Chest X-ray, AP view. Patient: 19 years old, sex M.
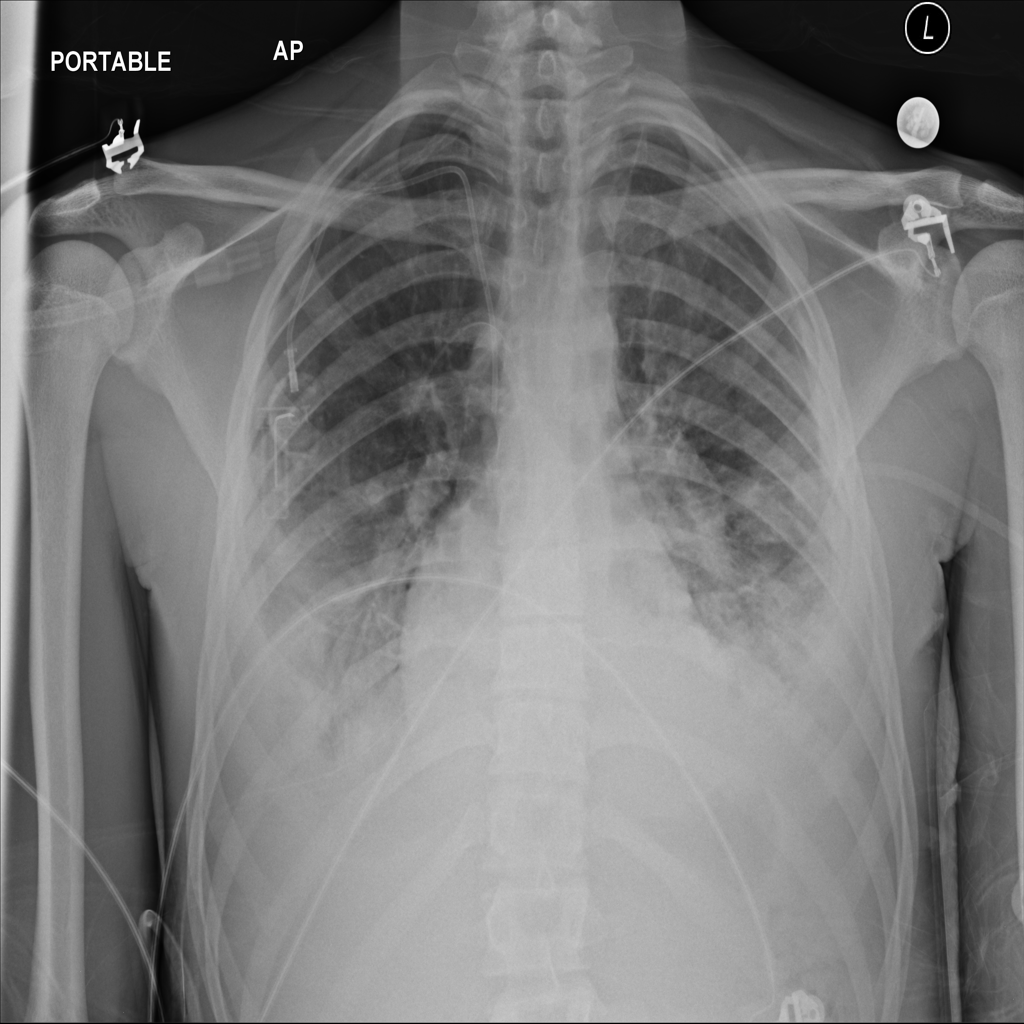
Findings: Effusion, Pneumothorax